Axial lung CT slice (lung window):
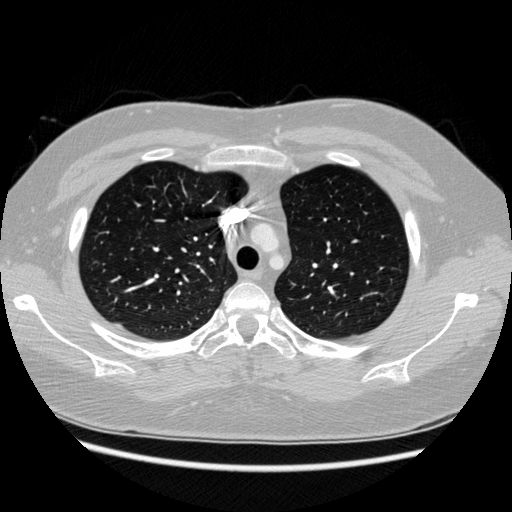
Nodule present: no